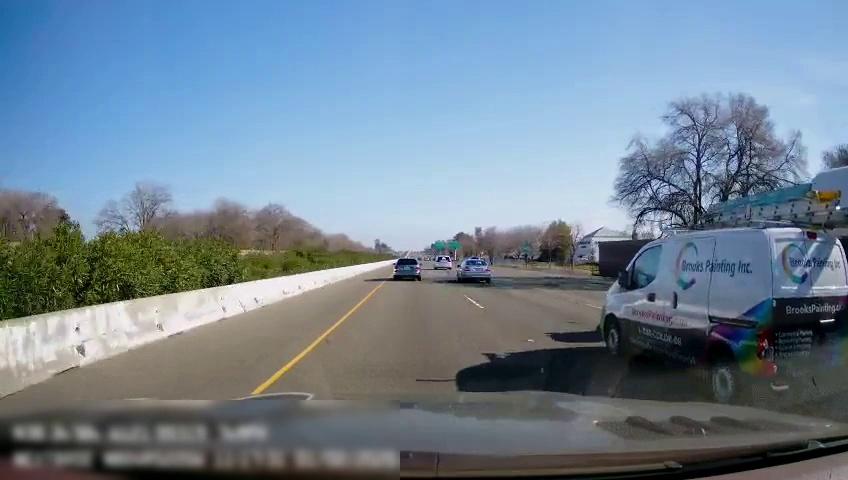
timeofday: Day
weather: Sunny
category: Drivable Space
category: Vehicles | Car
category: Vehicles | Car
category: Vehicles | Van
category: Vehicles | Truck
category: Vehicles | Car
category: Lanes | Current Lane
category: Lanes | Current Lane